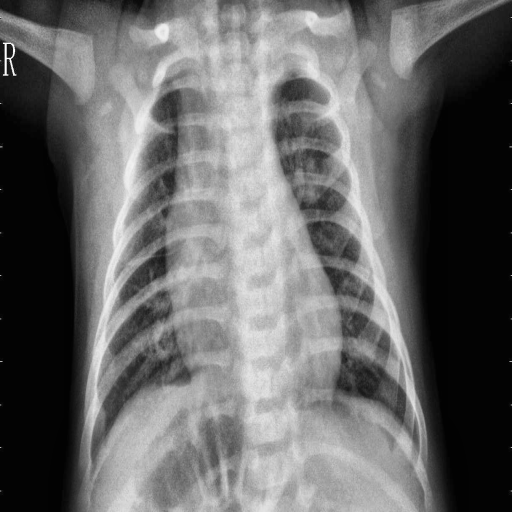
Finding: PNEUMONIA